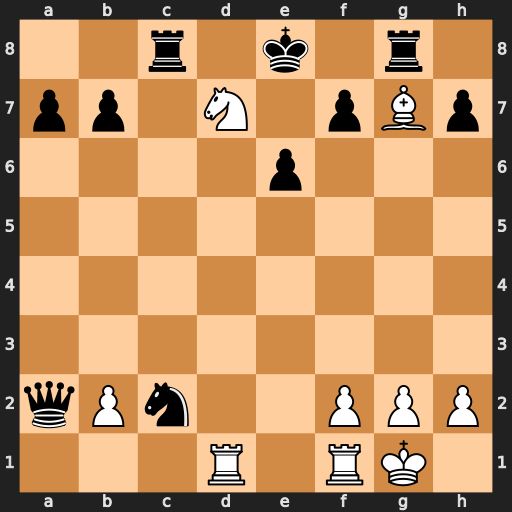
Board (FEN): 2r1k1r1/pp1N1pBp/4p3/8/8/8/qPn2PPP/3R1RK1
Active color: w
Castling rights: -
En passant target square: -
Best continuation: Nf6+ Ke7 Rd7#